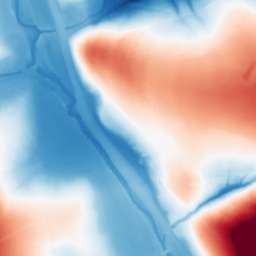
Category: morphological
Decomposition family: morphological
Decomposition parameters: operation: average
size: 100
Upsampling method: bspline
Upsampling parameters: scale: 8
Upsampling scale: 8